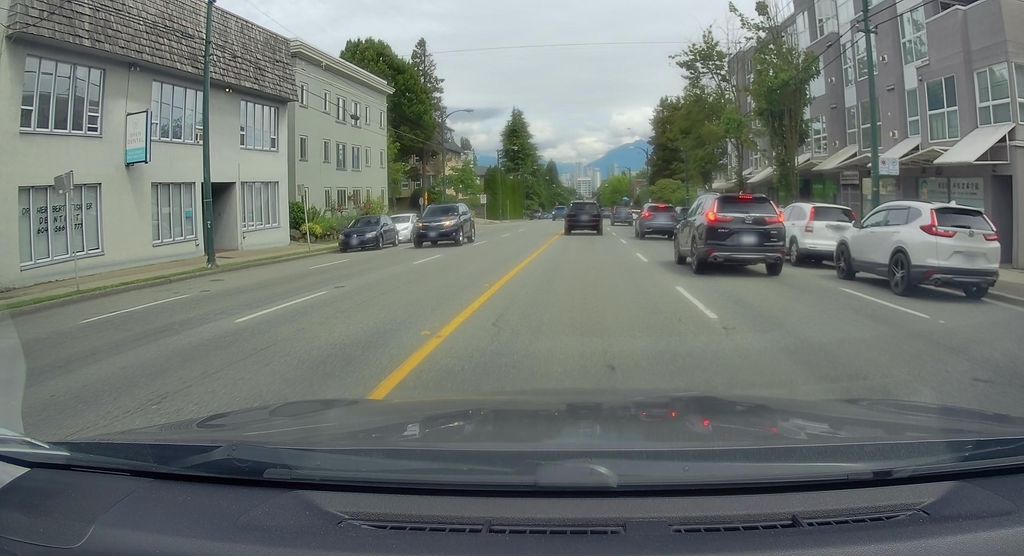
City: vancouver